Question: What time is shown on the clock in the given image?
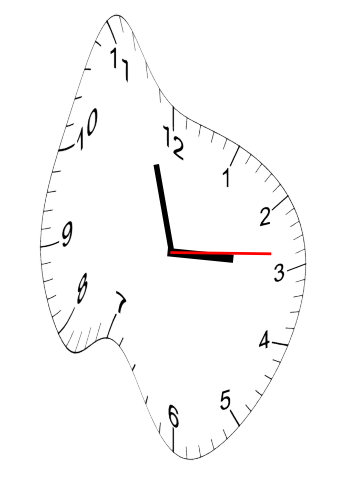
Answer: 02:57:14